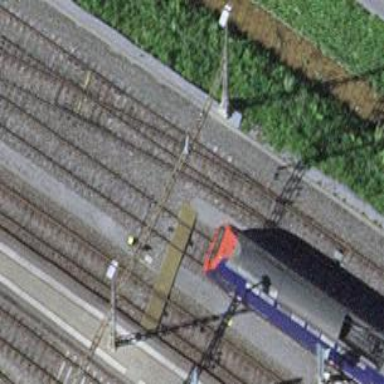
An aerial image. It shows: Rail siding with electrified contact lines.